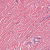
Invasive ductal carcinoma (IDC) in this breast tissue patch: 0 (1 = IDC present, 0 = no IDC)